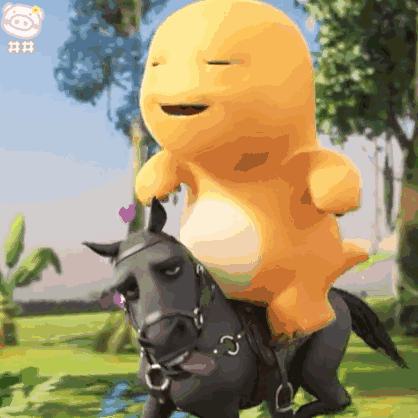
Label: nailong